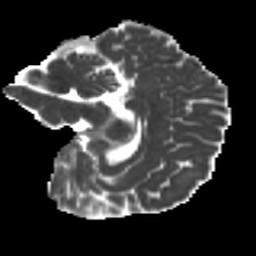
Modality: MD
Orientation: sagittal
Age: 30
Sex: male
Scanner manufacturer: ge
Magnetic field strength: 3 T
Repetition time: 7.8 s
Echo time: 0.0609 s